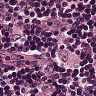
Metastatic tissue present: yes